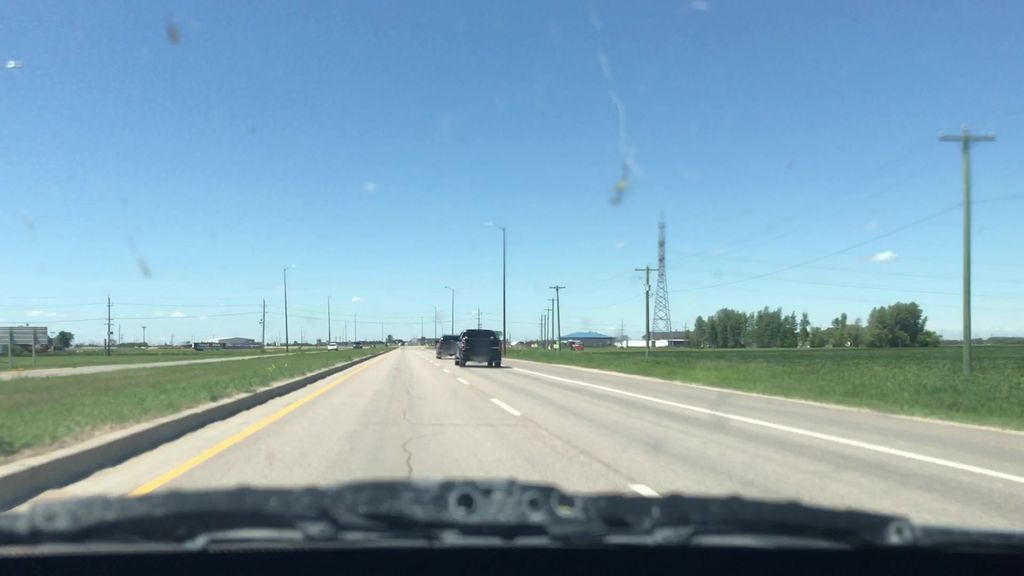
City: winnipeg